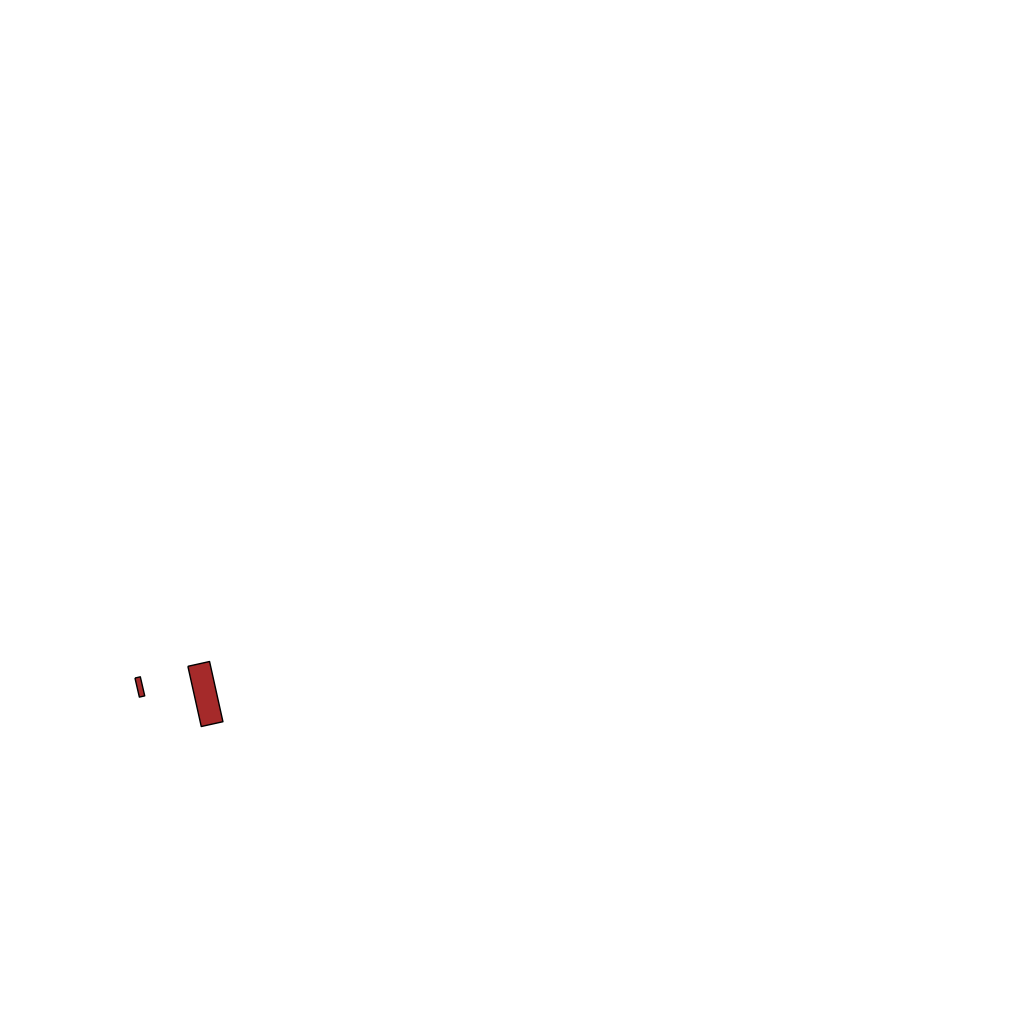
Tags: overhead vector_map, industrial, recreation, individual_rise, density_1, Facility, 1.0 km²